Field crop: maize
Growth stage: 2
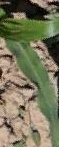
Species: maize